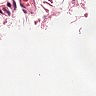
Metastatic tissue present: no